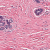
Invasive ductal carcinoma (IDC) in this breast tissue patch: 0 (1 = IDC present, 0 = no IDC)